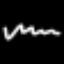
Label: squiggle